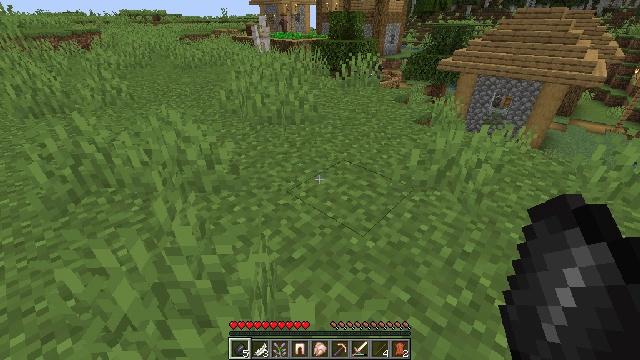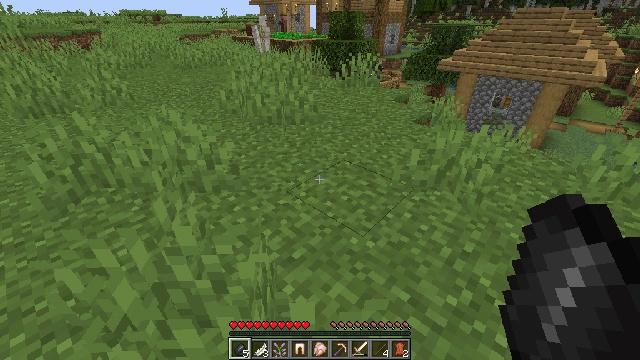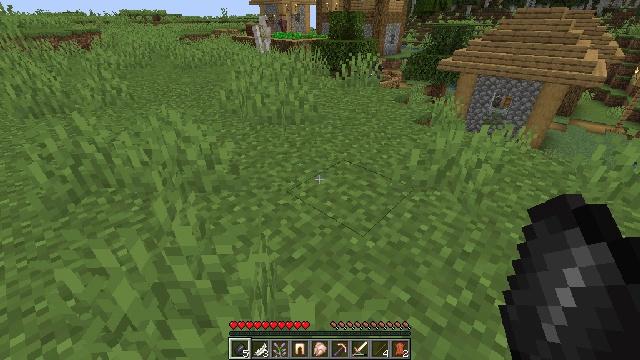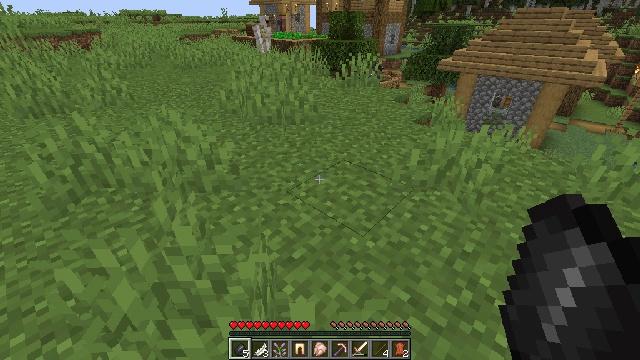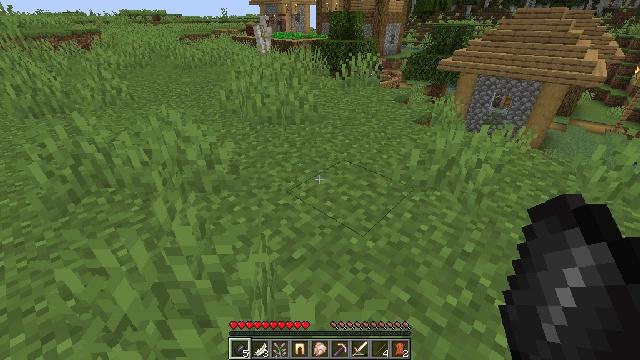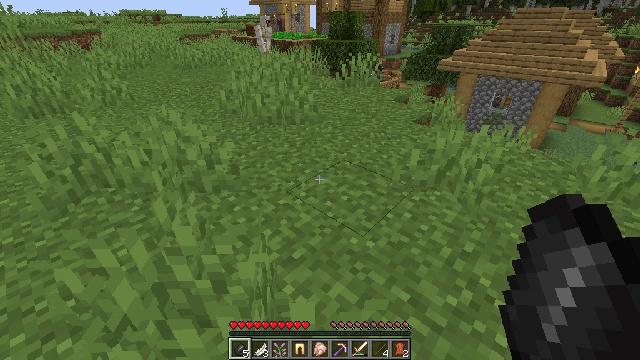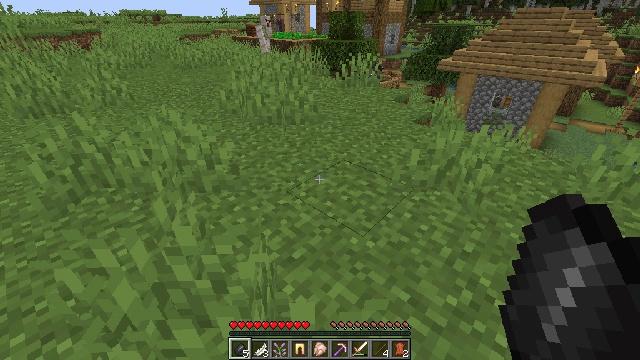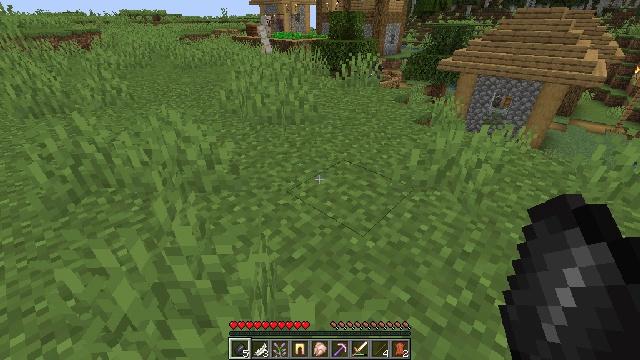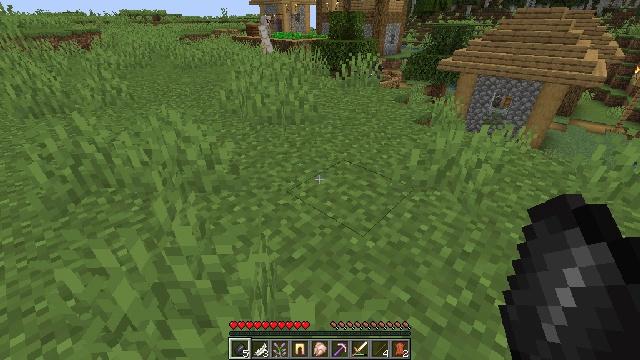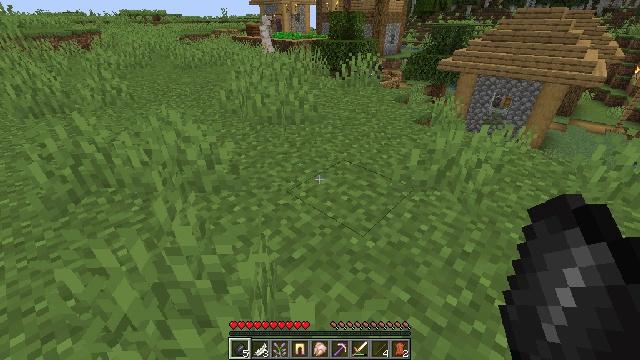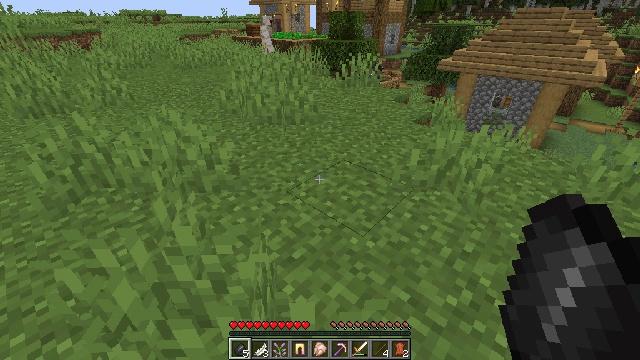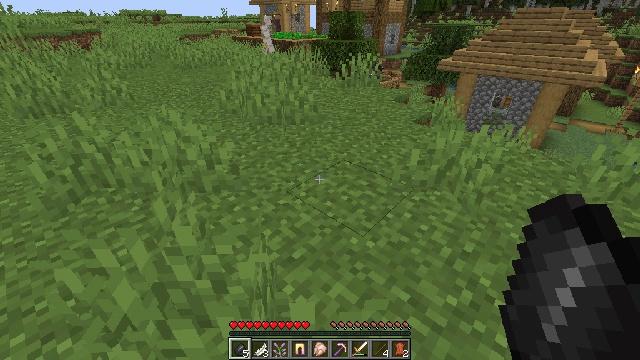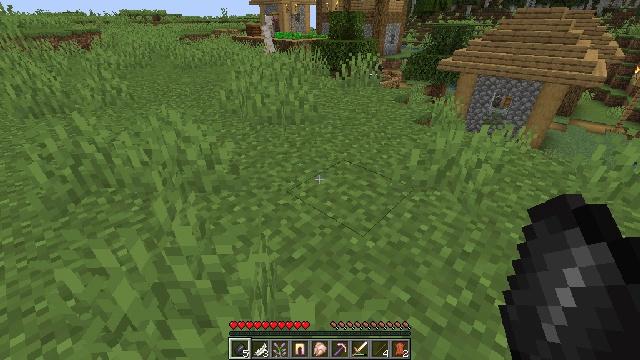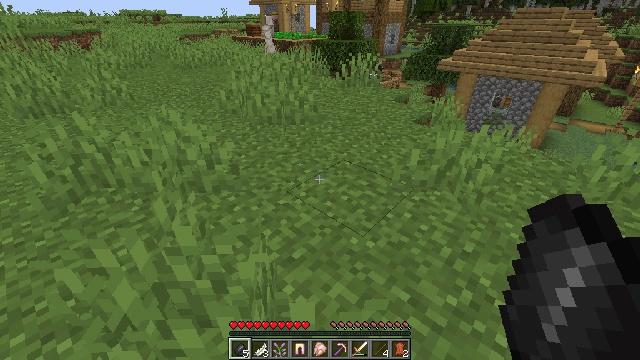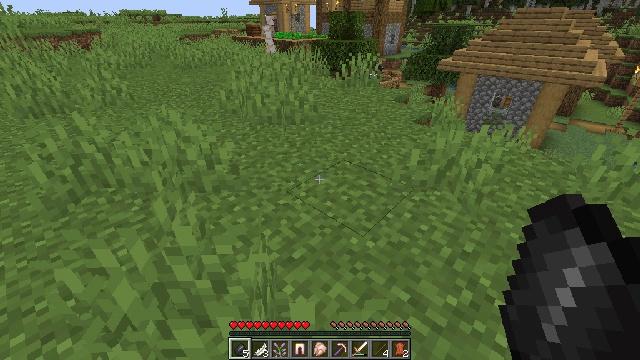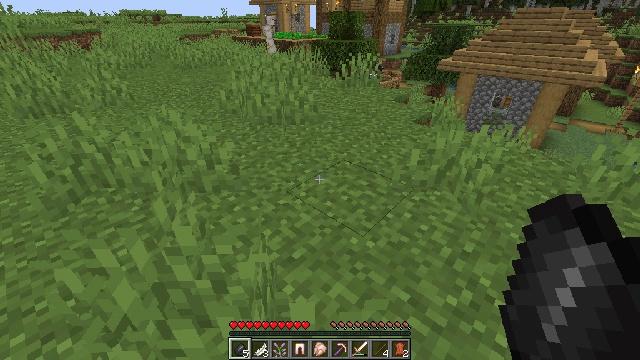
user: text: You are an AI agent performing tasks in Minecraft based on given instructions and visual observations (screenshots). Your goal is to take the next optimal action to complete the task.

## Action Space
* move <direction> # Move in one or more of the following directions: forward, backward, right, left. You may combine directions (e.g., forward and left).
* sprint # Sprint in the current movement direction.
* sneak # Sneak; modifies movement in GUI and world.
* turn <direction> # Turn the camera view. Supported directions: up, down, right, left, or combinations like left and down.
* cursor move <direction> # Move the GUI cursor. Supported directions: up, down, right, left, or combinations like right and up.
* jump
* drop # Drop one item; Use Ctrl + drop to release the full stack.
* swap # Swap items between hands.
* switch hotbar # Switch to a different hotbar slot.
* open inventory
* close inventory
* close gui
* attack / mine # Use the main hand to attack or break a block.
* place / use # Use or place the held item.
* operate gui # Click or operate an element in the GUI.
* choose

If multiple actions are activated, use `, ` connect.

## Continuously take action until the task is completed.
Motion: motion action
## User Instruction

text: Remove a lilac from the inventory.
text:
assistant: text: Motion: no_op
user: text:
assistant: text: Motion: no_op
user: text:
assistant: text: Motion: no_op
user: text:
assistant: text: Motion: no_op
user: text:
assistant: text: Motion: no_op
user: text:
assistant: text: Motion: no_op
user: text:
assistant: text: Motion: no_op
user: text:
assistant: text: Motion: no_op
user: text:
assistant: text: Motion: no_op
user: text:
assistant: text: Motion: no_op
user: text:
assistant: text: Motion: no_op
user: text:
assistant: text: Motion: no_op
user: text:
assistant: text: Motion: no_op
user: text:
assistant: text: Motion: no_op
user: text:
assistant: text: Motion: no_op
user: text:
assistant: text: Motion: no_op
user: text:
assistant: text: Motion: no_op
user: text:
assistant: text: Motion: no_op
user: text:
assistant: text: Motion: no_op
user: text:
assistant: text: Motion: no_op
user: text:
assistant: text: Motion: no_op
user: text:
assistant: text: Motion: no_op
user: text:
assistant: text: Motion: no_op
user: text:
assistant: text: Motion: no_op
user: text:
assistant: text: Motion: no_op
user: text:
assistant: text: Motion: no_op
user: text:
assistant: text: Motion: no_op
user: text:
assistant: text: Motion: no_op
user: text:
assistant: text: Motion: no_op
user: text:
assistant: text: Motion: no_op